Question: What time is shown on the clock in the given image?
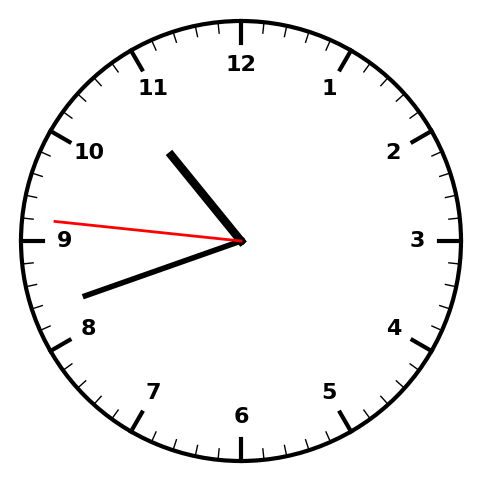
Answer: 10:41:46